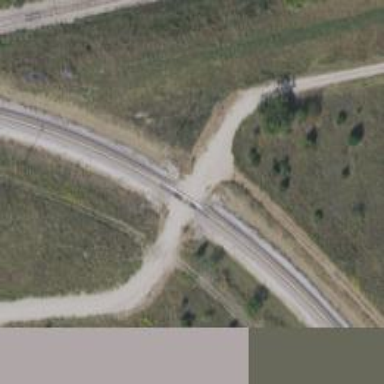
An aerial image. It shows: Level crossing along the railway.